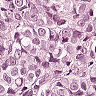
Metastatic tissue present: yes